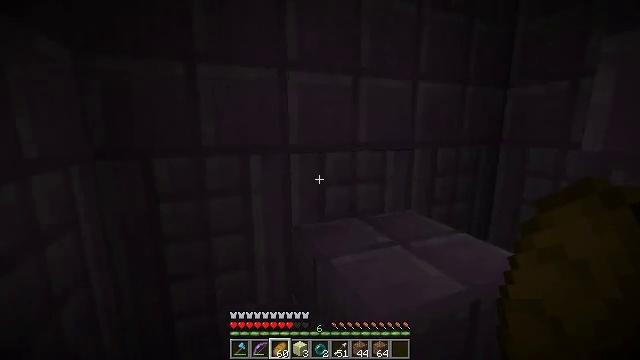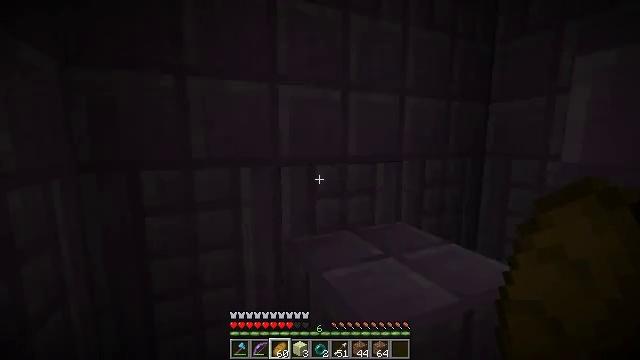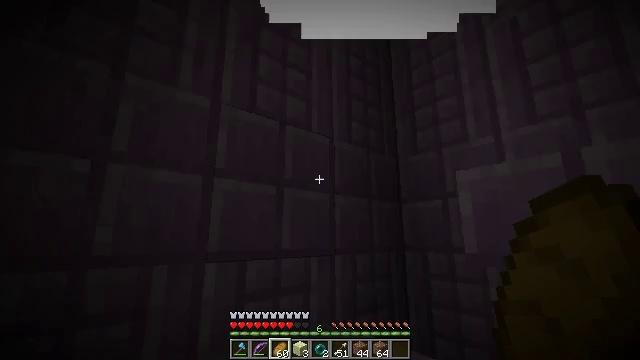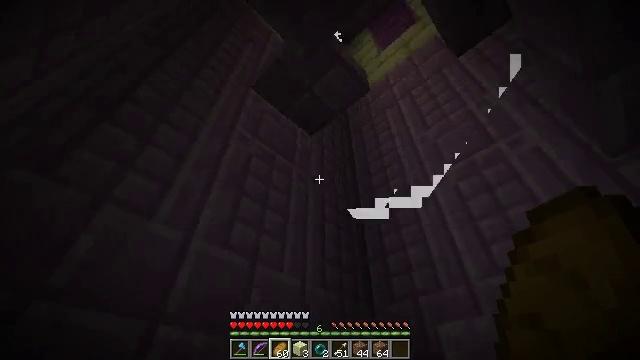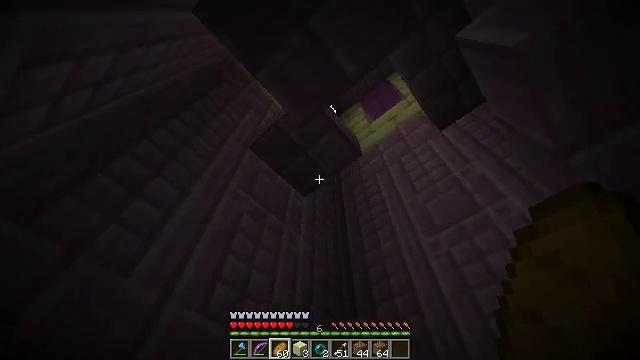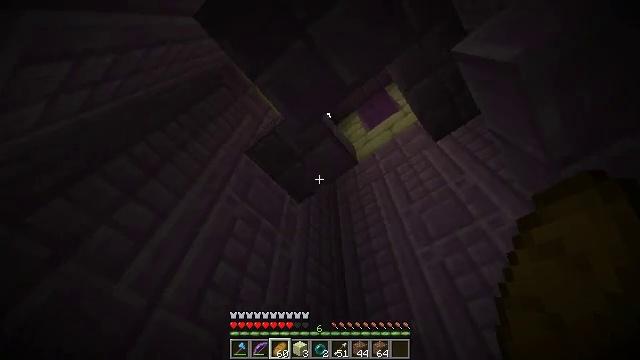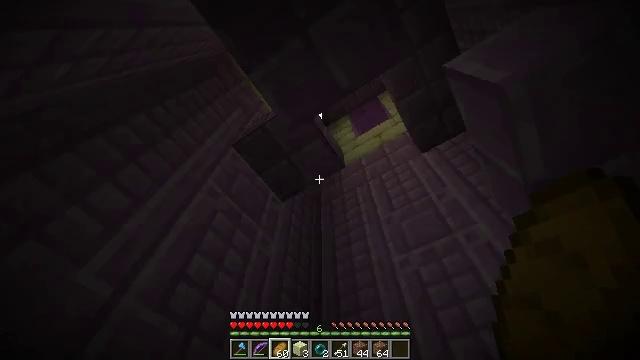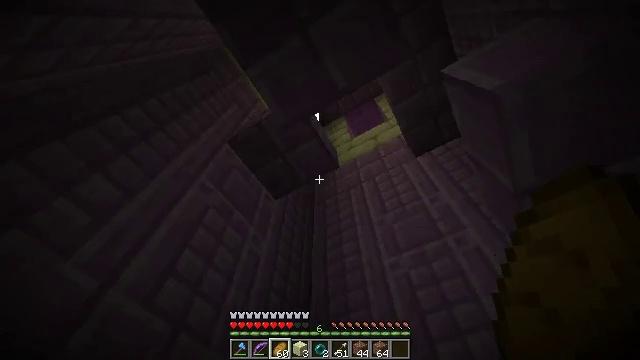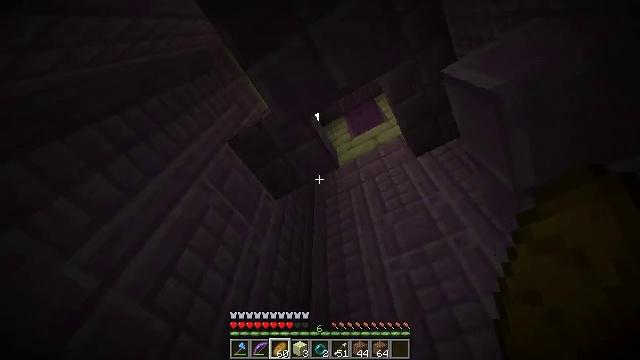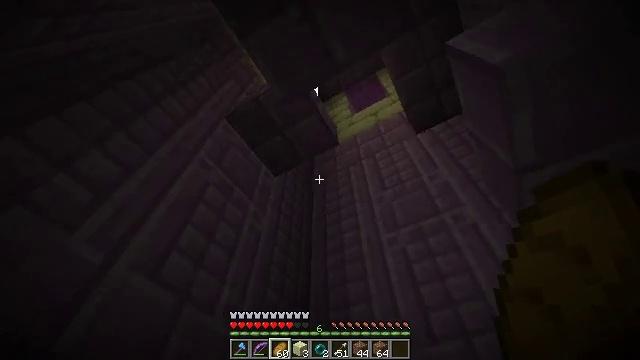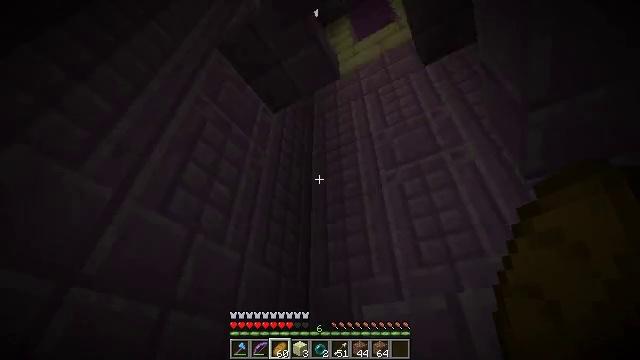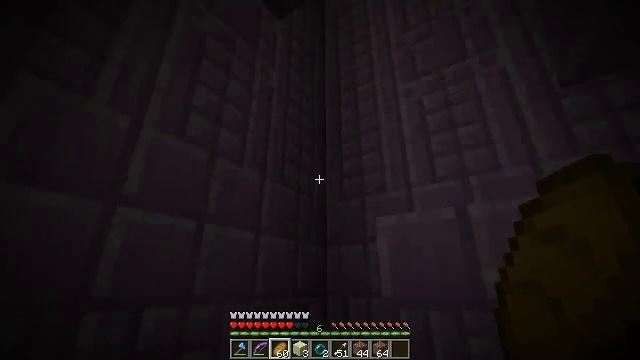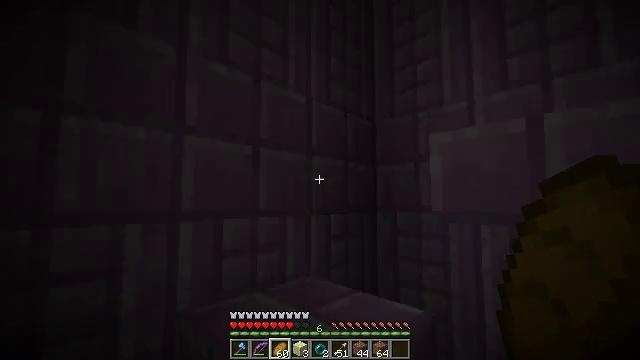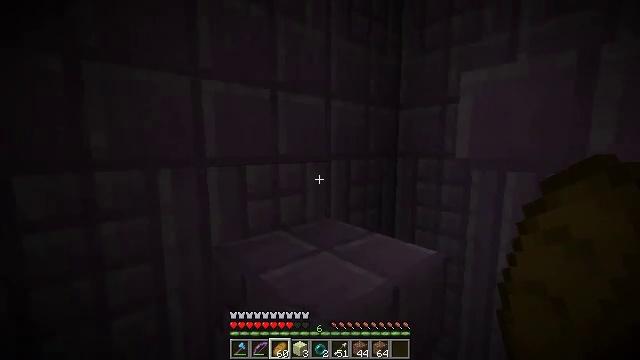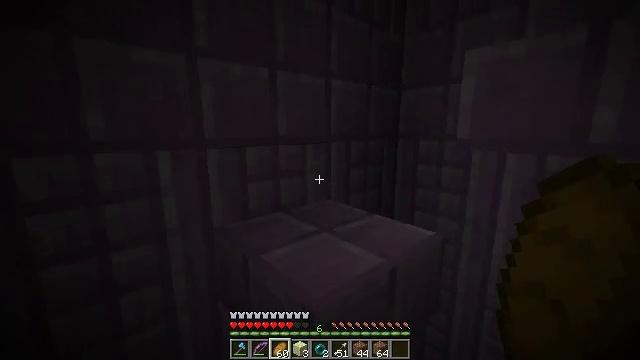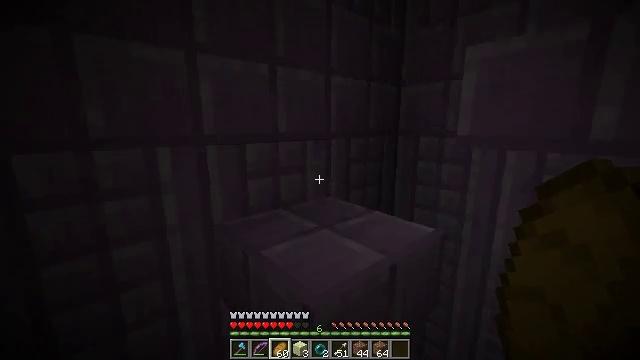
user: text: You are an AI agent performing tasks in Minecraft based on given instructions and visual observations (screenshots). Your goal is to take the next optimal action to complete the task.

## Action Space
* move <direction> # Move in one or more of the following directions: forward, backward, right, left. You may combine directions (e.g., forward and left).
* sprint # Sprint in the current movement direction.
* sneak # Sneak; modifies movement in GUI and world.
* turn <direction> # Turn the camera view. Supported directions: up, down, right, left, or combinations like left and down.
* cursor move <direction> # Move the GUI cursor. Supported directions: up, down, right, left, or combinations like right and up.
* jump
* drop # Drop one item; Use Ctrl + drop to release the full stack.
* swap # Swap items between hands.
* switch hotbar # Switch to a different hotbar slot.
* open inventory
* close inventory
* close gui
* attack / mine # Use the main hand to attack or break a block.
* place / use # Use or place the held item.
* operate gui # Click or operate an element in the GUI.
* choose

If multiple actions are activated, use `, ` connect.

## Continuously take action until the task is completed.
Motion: motion action
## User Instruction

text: Collect the purpur slab after breaking it.
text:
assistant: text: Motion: turn right and up
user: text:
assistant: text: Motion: turn right and up
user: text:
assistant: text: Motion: turn right and up
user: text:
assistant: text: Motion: turn right and up
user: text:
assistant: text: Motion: turn right and up
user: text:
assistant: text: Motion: turn right
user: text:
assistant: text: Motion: turn right
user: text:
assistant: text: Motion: no_op
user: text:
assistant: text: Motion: turn down
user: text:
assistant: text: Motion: turn down
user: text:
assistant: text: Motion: turn left and down
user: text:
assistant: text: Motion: turn left and down
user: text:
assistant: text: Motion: turn left and down
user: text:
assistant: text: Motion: turn down
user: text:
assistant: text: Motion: no_op
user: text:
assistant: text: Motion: no_op
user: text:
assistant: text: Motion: no_op
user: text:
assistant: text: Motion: move forward, turn down, jump
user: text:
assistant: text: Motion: move forward and move left, jump
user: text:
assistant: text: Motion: move forward and move left, jump
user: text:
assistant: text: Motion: move forward and move left, turn right and down, jump
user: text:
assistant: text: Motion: move forward and move left, turn right and down, jump
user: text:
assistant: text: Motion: move forward and move left, turn right and down
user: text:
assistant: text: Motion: move forward and move left, turn right and down
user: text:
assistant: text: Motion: move forward and move left, turn right
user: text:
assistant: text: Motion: move forward, turn right and up
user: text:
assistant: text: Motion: turn right
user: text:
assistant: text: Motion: turn right and down
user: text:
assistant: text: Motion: no_op
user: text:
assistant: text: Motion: no_op